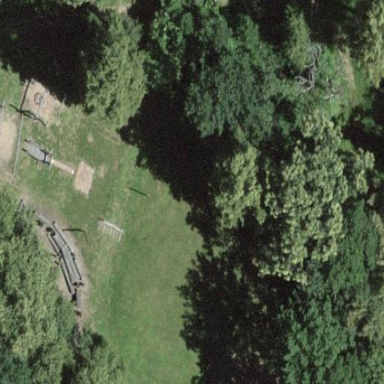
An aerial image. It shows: Playground area for leisure activities on the land.